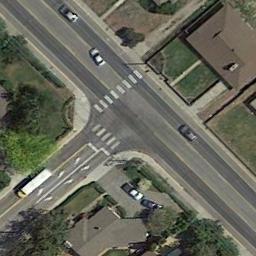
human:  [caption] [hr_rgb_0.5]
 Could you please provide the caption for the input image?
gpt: There are many trees near the intersection .

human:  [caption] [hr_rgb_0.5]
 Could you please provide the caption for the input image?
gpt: There are some green trees and brown buildings beside the intersection .

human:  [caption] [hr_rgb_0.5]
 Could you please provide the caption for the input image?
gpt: There are several moving vehicles on the road at the intersection, With many buildings and some trees around the intersection .

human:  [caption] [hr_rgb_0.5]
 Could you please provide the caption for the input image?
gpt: There are many cars at the intersection .

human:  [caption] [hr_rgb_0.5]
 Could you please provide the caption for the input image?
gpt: An intersection with sparse traffic located in a residential area .